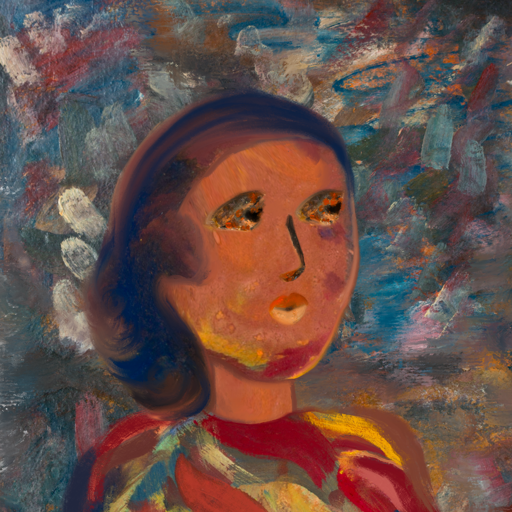
Background: Boggyland, Head And Neck Side: Mother_And_Son_Son, Face Side: Gypsy_Queen, Bust: Mother_And_Son_Son, Hair Side: Mother_And_Son_Son, Head Accessory: Blank, Second Necklace: Blank, Necklace: Blank, Baby: Blank